Current action and preconditions to check: trajectory_clear

Your task: For each precondition in the list above, predict whether it will hold at this action.

Consider the current scene as observed from the mobile robot's camera, and analyze the predicted future states of all dynamic agents (e.g., people, animals, vehicles, or any moving entities) within the NEXT SECOND.

IMPORTANT: Only answer "very likely" if you are absolutely certain—based on strong, clear evidence—that a dynamic agent will violate the precondition in the predicted future state. Do NOT answer "very likely" for unlikely, ambiguous, or low-probability risks.

Ask yourself for each precondition: Is there a high probability, with clear and convincing evidence, that the predicted future states of any dynamic agent will interfere with the predicted future state of the currently executing action within the NEXT SECOND, causing that precondition to fail?

Assess the risk level based on these predictions. Use "likely" or "very likely" if motions create a clear risk of interference.

Use "neutral" or "improbable" if agents are nearby but their predicted paths are clearly diverging or non-conflicting.

Failure Risk Categories: "very improbable", "improbable", "neutral", "likely", "very likely"

Answer Format: Output ONLY the probability_of_failure value from these categories: "very improbable", "improbable", "neutral", "likely", "very likely"

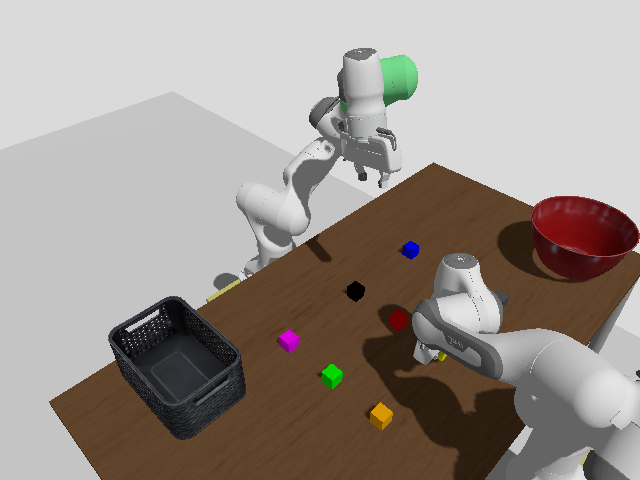

Answer: very improbable